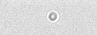
Label: camera_spot